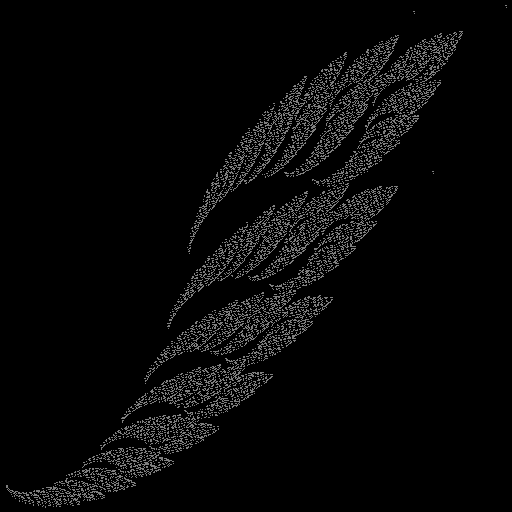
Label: snail